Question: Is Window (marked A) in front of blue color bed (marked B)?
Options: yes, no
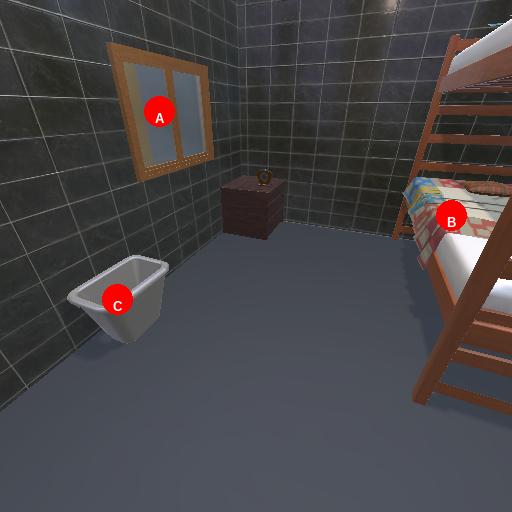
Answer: yes